Field crop: tomato
Growth stage: 1
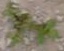
Species: portulaca